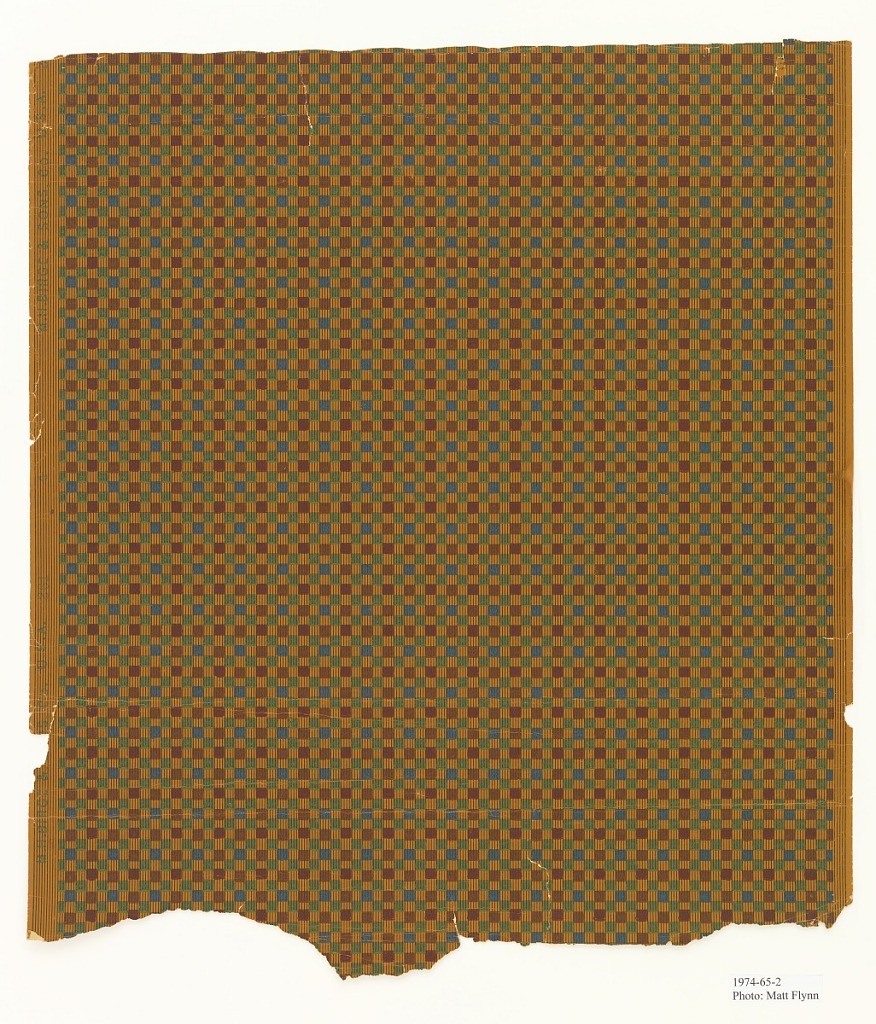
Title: Sidewall
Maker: The Birge Company - - do not use, 1834
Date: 1875–1910
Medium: Machine-printed
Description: Small-scaled green, blue, brown and maroon checked pattern on mustard ground, with black overstripe.